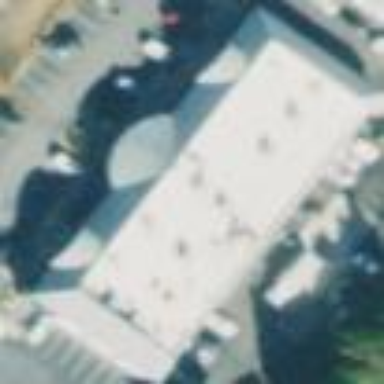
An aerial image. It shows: Retail building with unique quadruple saltbox roof shape.